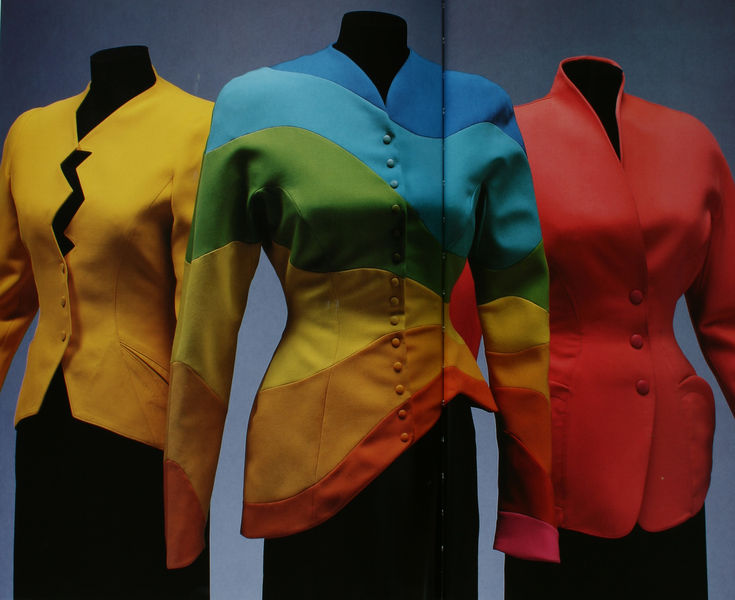
Titel: Jacken
Künstler: Thierry Mugler
Standort: Kyoto (Japan)
Institution: Kyoto Costume Institute
Schlagwörter: blau, gelb, grün, bunt, orange, schwarz, türkis, rot, mode, jacke, kragen, drei, rosa, schräg, hellblau, taille, gestreift, knöpfe, jackett, jacket, foto, jacken, modelle, puppen, blitz, jakett, kostüme, taschen, design, tailliert, blazer, regenbogen, varianten, asymmetrisch, quergestreift, angeschnittener kragen, kragenlos, schnittabwandlungen